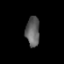
Tissue: prostate
Cell type: T cells
Senescence score: 0.7684
Nuclear area (px): 409
Mean DAPI intensity: 95.416